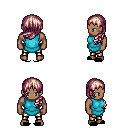
a pixel art fantasy rpg character, male body template, human, dark skin, teal tunic, gold greaves, white blonde left-swept hairstyle, black slippers, four views (front, back, left, right), 2x2 character sprite sheet, small pixel art, hard edges, no anti-aliasing